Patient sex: M
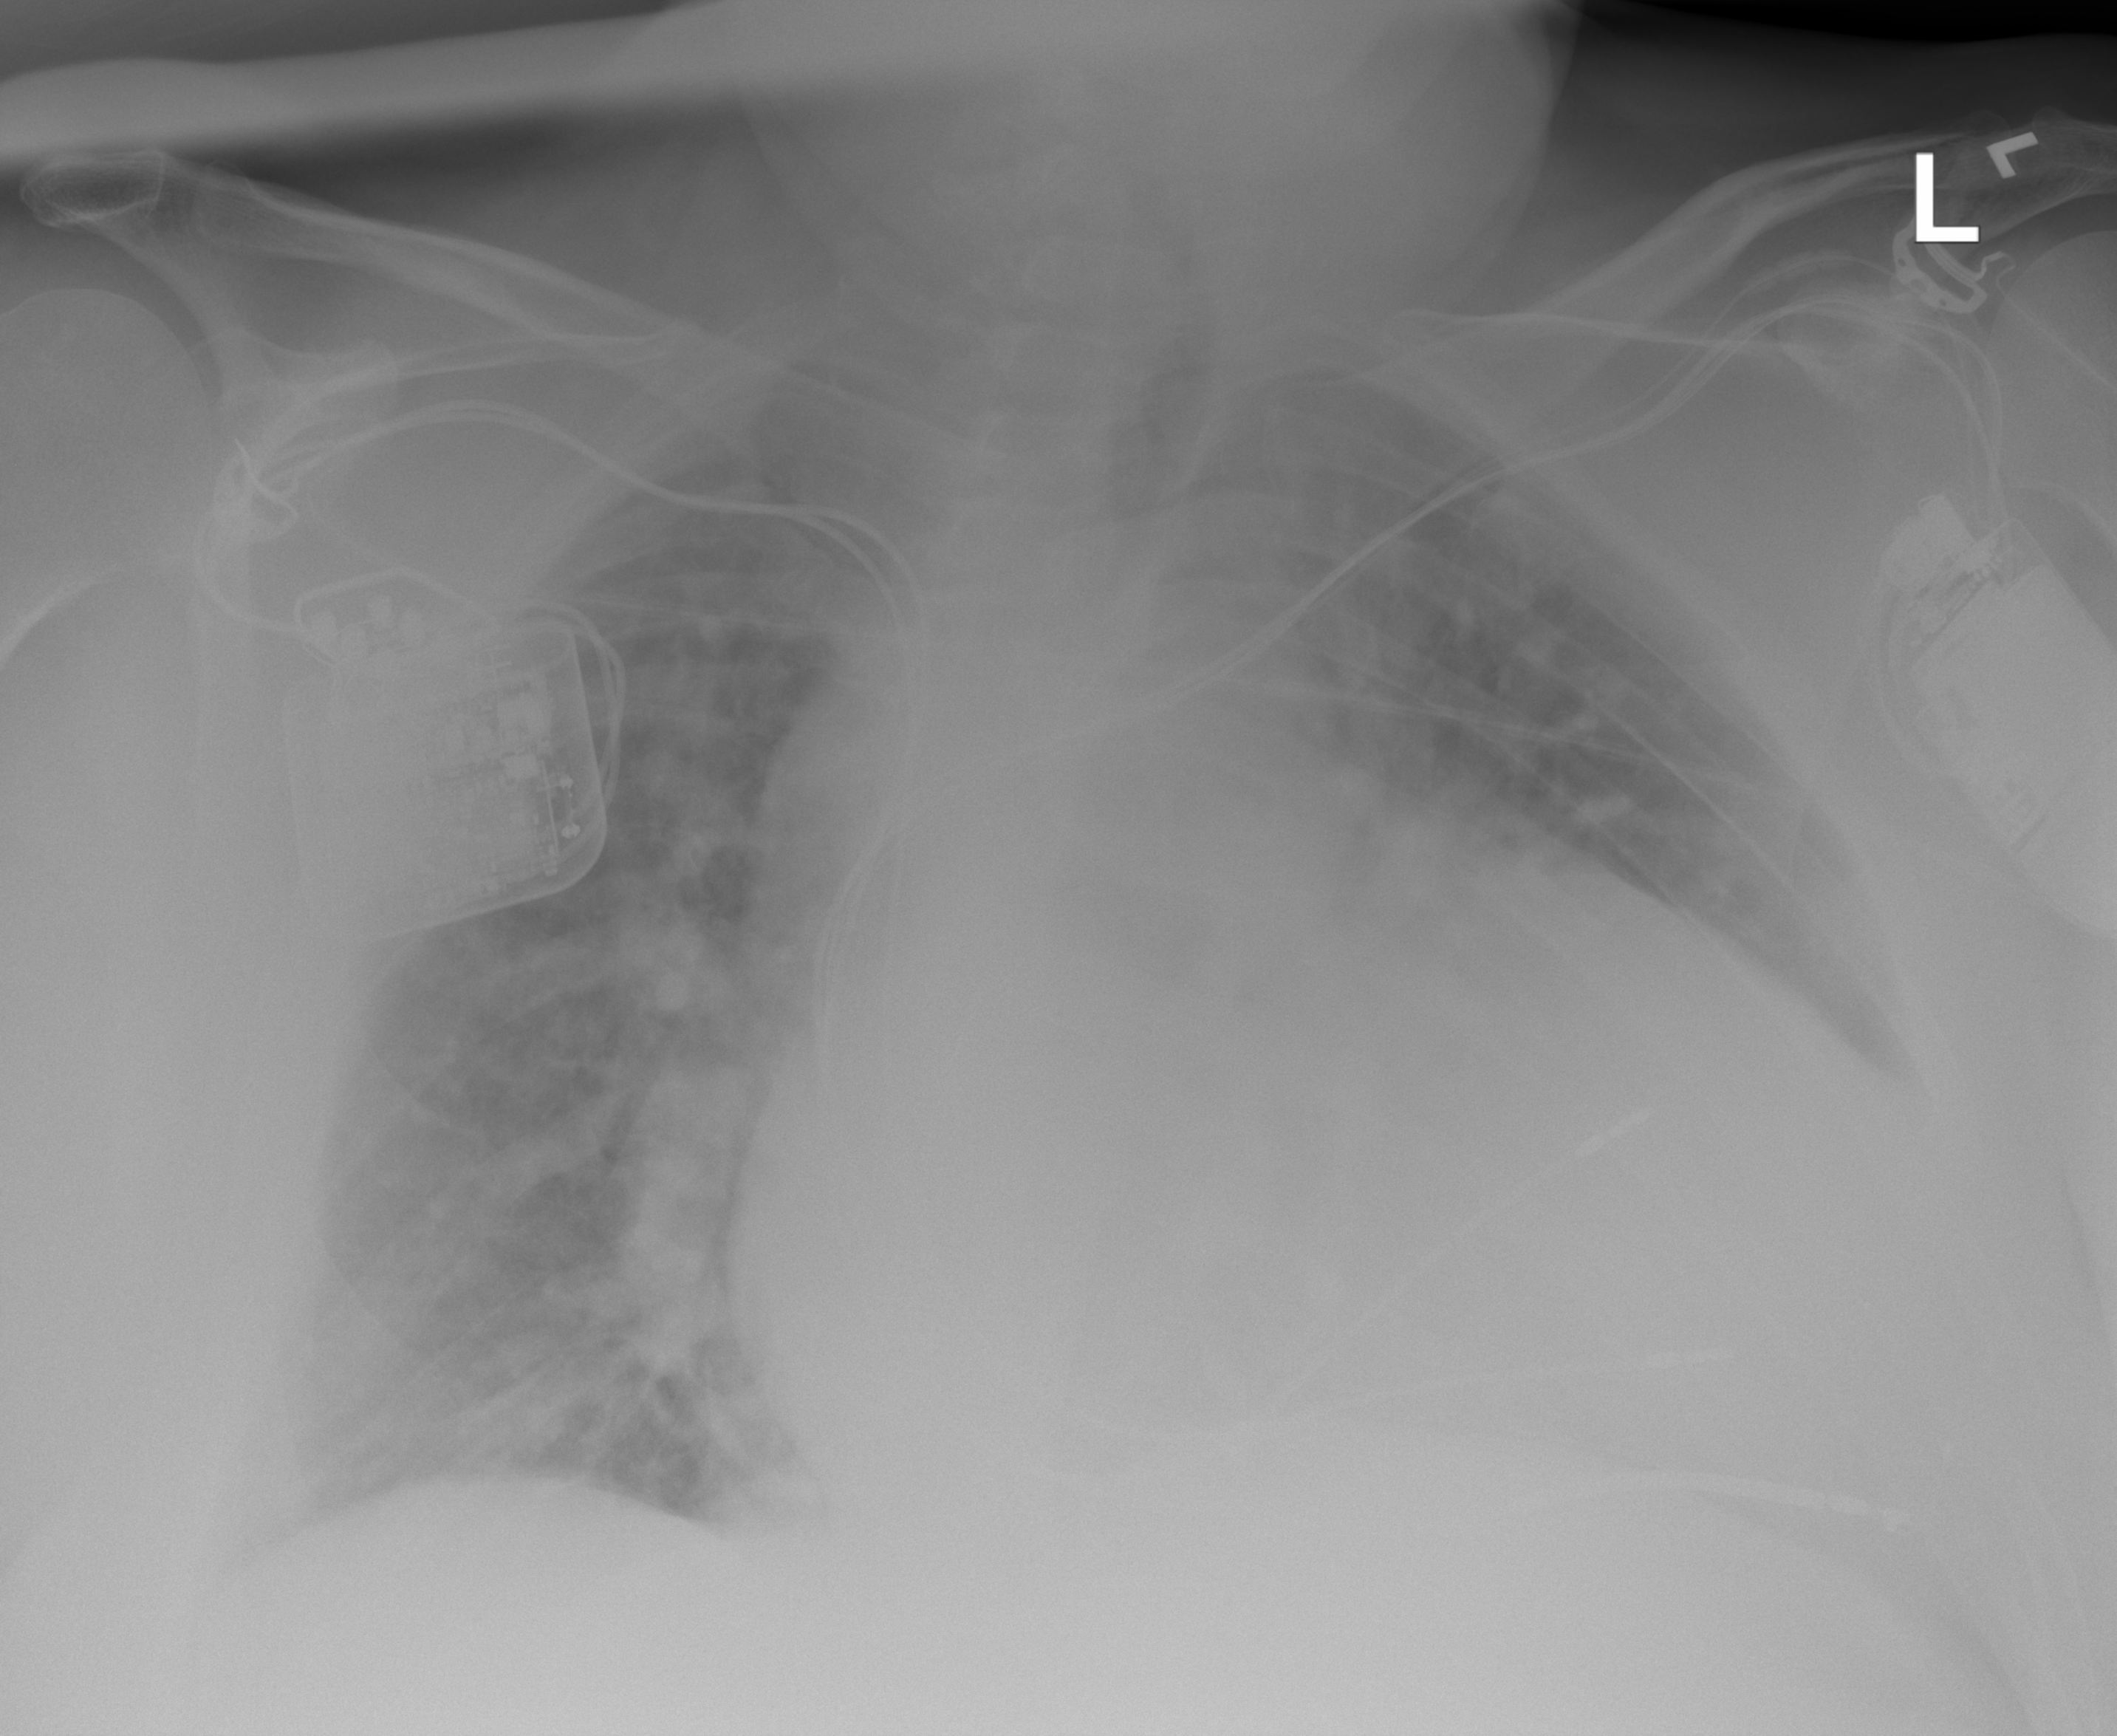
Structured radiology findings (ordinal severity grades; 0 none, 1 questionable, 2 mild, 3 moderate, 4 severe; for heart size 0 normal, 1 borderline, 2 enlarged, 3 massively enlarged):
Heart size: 3
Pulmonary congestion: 3
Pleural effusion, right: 2
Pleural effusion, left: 2
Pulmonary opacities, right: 0
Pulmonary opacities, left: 0
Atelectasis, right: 2
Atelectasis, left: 2